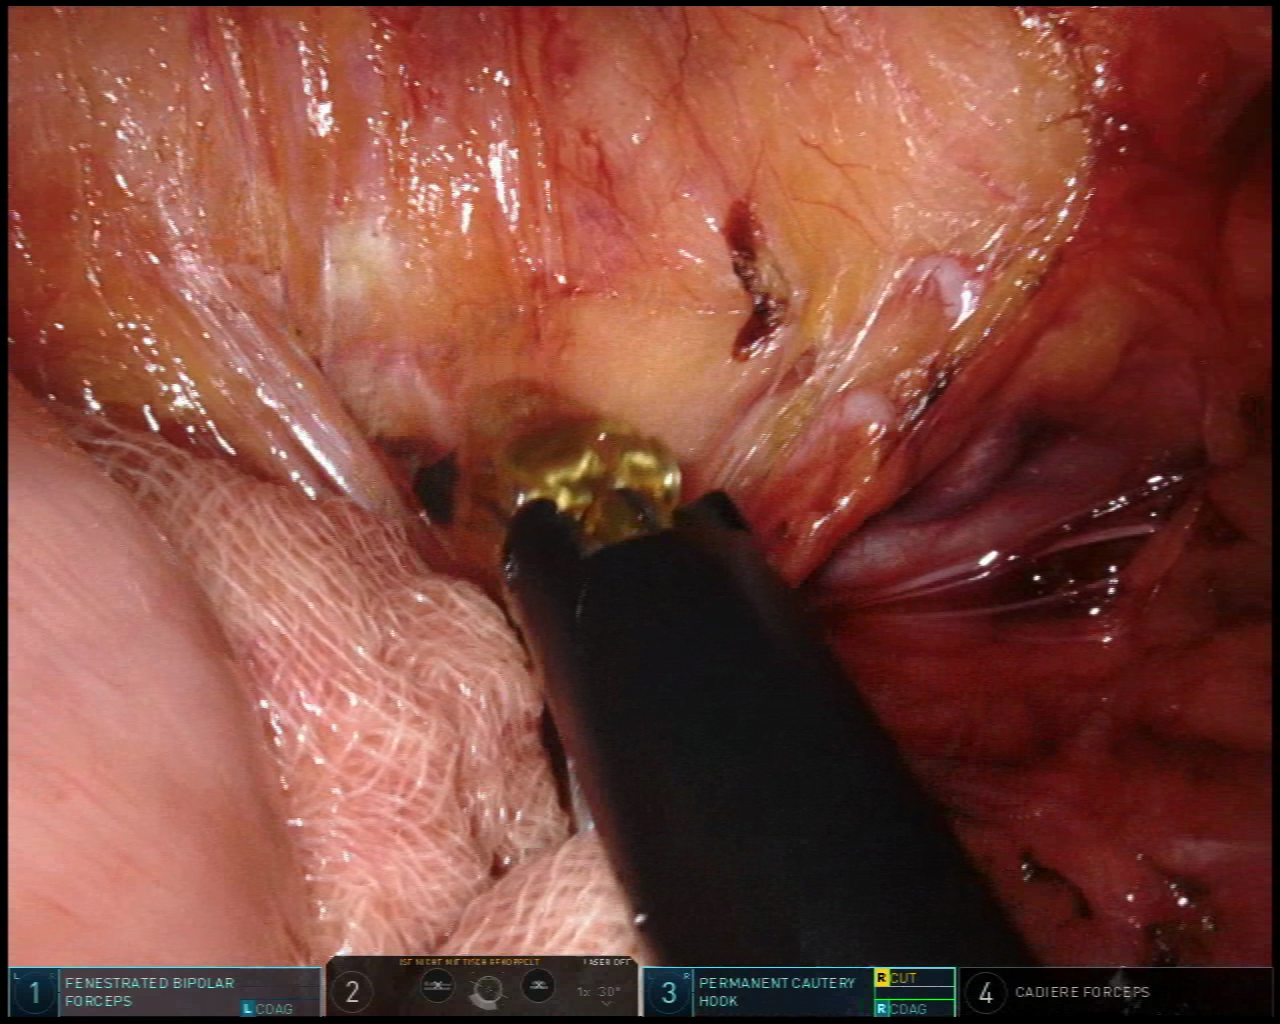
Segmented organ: ureter
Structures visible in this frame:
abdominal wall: no
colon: no
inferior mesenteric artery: no
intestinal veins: no
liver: no
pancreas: no
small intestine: yes
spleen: no
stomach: no
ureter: yes
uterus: no
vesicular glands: no